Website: slack
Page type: payment
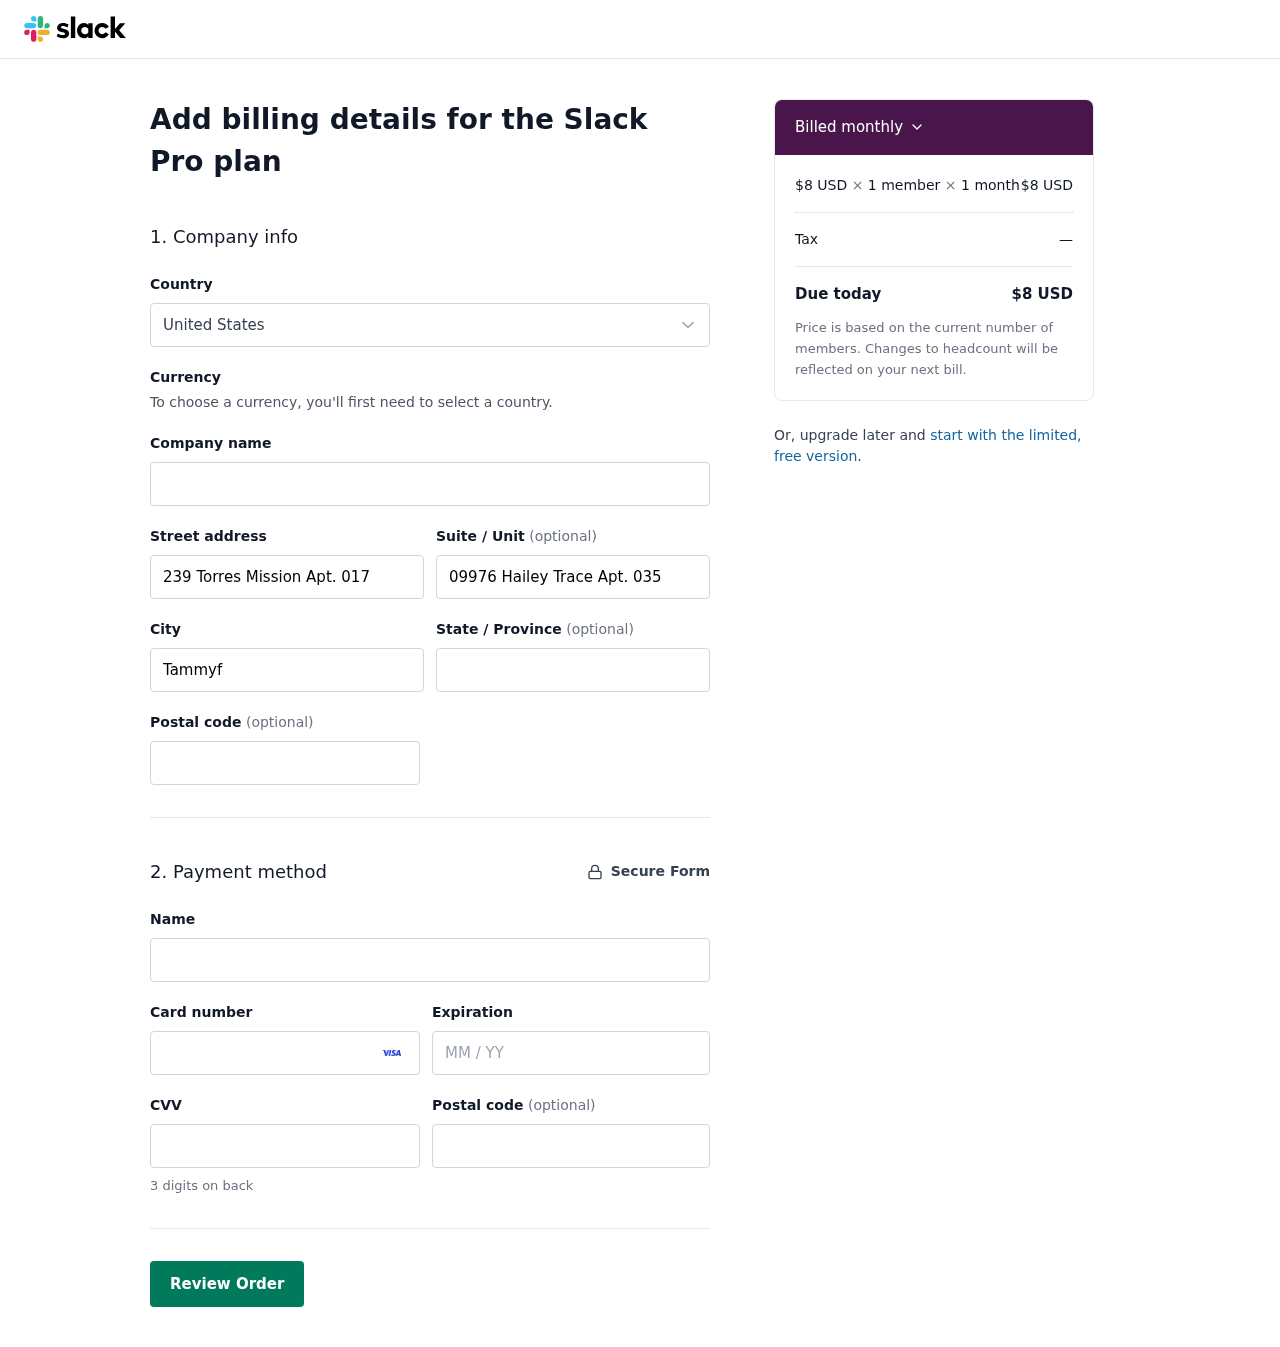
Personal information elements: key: PII_COUNTRY
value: United States
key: PII_STREET
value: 239 Torres Mission Apt. 017
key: PII_STREET2
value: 09976 Hailey Trace Apt. 035
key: PII_CITY
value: Tammyfurt
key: PII_STATE
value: South Carolina
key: PII_POSTCODE
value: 81607
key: PII_FULLNAME
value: Steven Garcia
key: PII_CARD_NUMBER
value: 4257 4693 1731 9134
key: PII_CARD_EXPIRY
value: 06/28
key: PII_CARD_CVV
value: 262
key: PII_POSTCODE2
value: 70778
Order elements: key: ORDER_PRICE_PER_MEMBER
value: $8 USD
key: ORDER_NUM_MEMBERS
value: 1 member
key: ORDER_NUM_MONTHS
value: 1 month
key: ORDER_SUBTOTAL
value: $8 USD
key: ORDER_TAX
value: —
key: ORDER_TOTAL
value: $8 USD